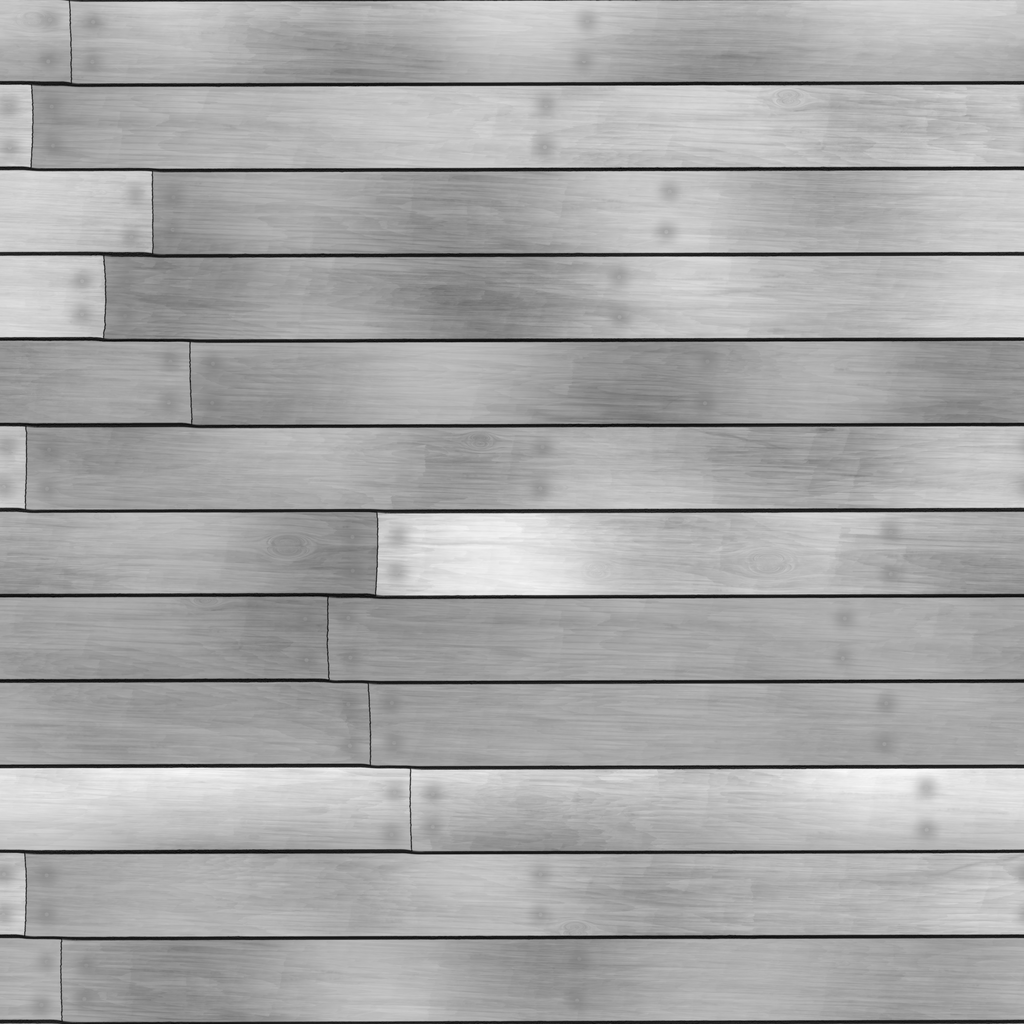
Texture map type: Displacement